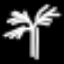
Label: palm tree